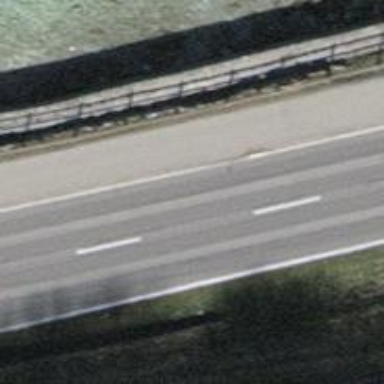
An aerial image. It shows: Asphalt path.